Field crop: maize
Growth stage: 1
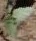
Species: datura